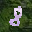
Label: 8